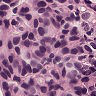
Metastatic tissue present: yes